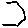
Label: hexagon